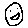
Label: smiley face